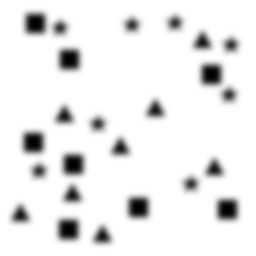
Squares: 8
Triangles: 8
Stars: 8
Total shapes: 24